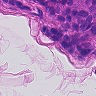
Metastatic tissue present: yes